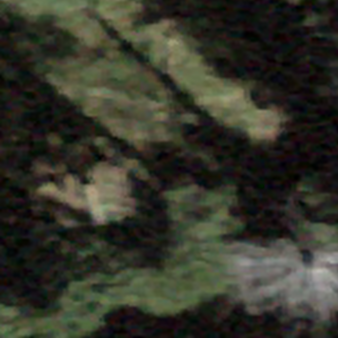
Label: other